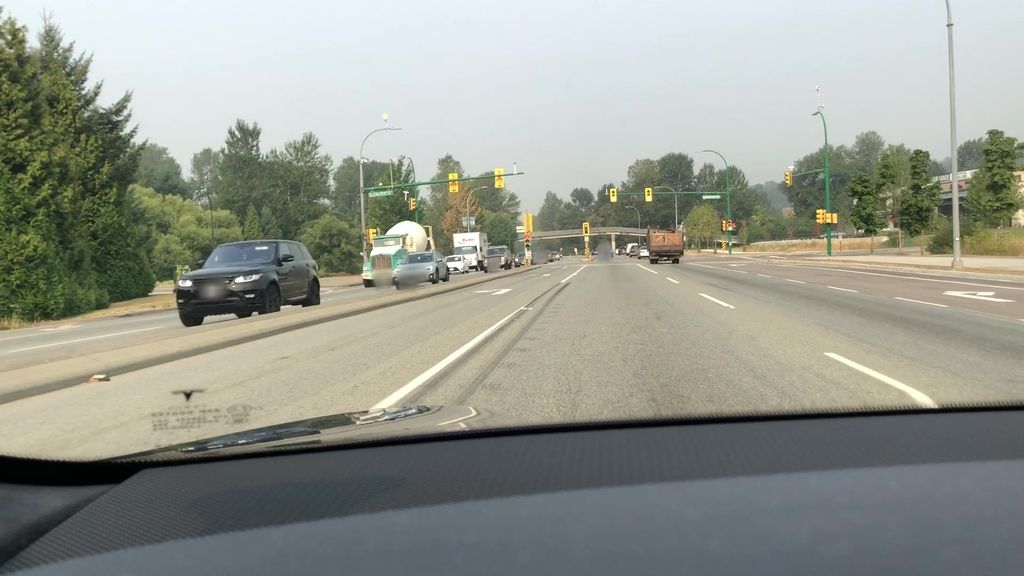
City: vancouver